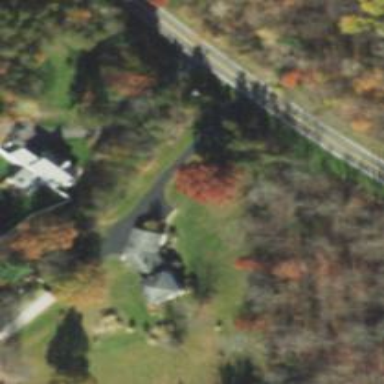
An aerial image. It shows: Driveway leading to service road.